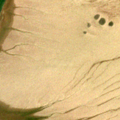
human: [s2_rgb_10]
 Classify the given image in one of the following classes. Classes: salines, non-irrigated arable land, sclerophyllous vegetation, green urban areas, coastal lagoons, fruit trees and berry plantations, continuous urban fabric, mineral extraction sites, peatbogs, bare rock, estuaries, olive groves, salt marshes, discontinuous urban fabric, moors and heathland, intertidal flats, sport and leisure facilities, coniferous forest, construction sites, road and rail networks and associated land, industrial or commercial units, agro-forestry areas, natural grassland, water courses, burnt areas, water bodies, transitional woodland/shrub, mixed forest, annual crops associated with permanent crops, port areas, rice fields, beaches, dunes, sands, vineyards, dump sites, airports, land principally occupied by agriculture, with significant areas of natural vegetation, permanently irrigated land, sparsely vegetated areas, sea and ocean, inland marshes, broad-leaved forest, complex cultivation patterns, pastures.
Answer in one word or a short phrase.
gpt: intertidal flats, estuaries